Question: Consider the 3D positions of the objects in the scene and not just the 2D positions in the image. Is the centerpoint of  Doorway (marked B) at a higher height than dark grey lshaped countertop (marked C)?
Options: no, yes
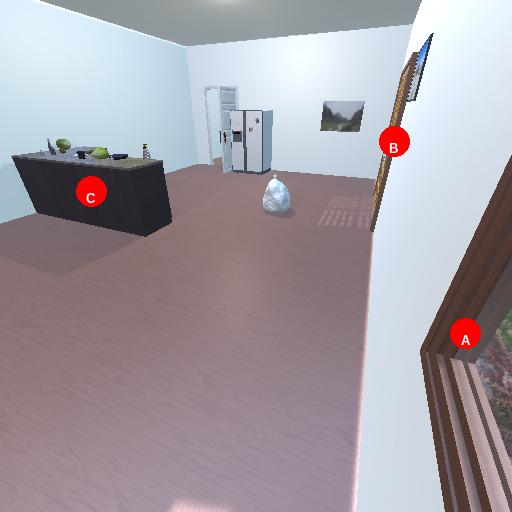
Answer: no